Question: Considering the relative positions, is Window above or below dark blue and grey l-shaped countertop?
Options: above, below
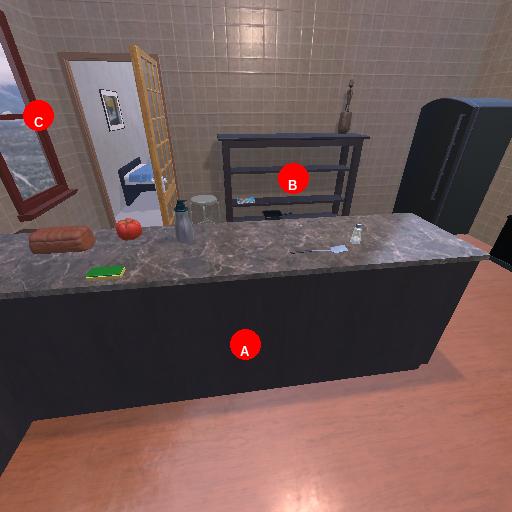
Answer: above